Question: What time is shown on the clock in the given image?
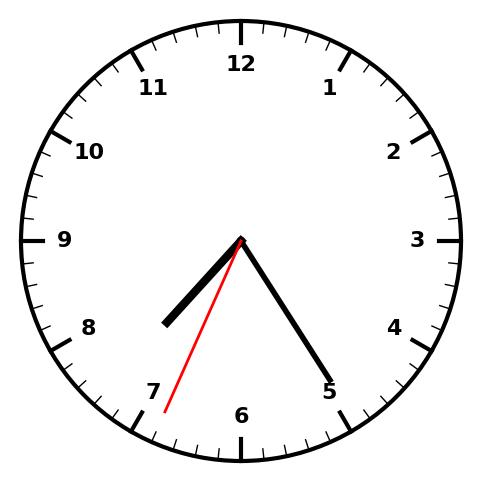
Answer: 07:24:34